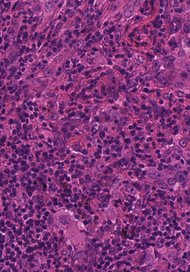
Tumor epithelial tissue: yes
Tumor-associated stroma tissue: yes
Normal tissue: no